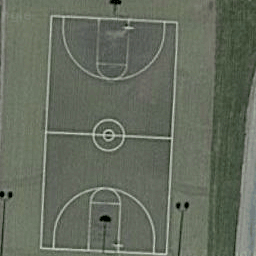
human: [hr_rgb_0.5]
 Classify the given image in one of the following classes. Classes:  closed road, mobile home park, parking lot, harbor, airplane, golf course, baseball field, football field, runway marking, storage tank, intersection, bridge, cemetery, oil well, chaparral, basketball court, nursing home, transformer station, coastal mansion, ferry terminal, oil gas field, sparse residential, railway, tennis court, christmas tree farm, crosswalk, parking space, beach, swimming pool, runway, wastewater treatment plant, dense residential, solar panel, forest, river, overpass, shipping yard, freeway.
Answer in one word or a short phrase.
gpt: basketball court